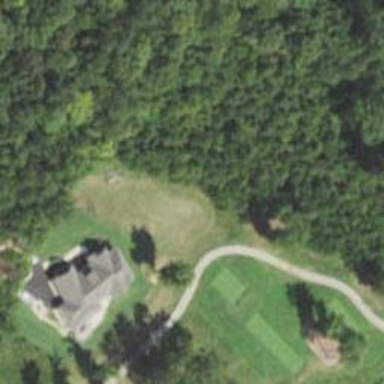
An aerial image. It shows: Path for both road and golf.